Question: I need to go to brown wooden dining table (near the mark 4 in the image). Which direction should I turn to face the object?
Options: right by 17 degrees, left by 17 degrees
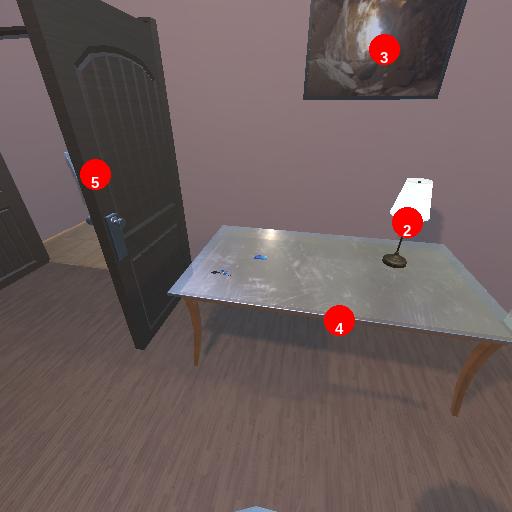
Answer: right by 17 degrees